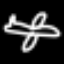
Label: airplane